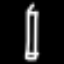
Label: pencil